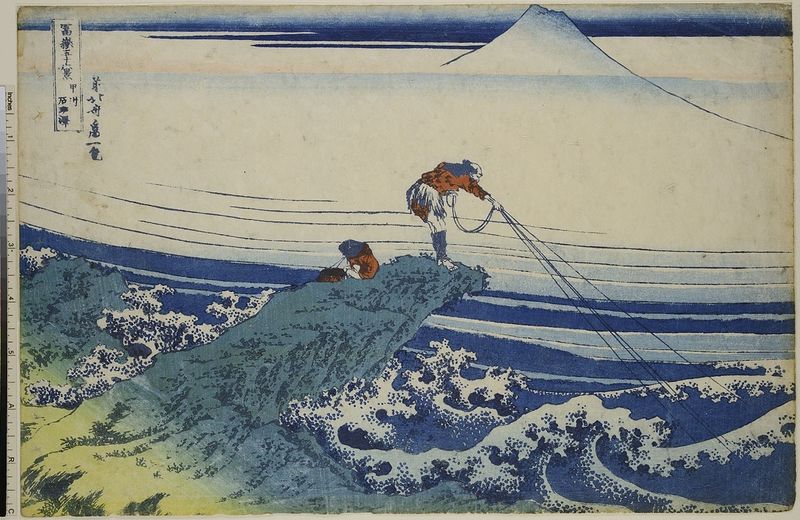
Titel: Kajikazawa in der Provinz Koshu, Blatt 15 aus der Serie: 36 Ansichten des Fuji
Künstler: Katsushika Hokusai
Standort: Hamburg
Institution: Museum für Kunst und Gewerbe Hamburg
Schlagwörter: berg, blau, felsen, meer, wasser, weiß, landschaft, schnur, gischt, holzschnitt, welle, wellen, fischer, berge, gebirge, nebel, tau, klippe, ozean, vulkan, eisberg, druckgraphik, druckgrafik, tinte, zeit, farbholzschnitt, angler, angeln, fischen, kliff, mer, werkzeuge, korallen, sea, edo, fuji, reproduktionen, volcano, druckerzeugnisse, angelgerät, fischereigerät, fischfanggerät, volcan